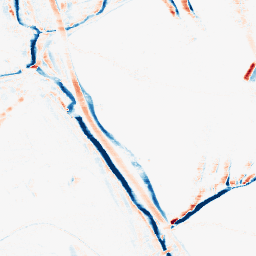
Category: morphological
Decomposition family: morphological_rect
Decomposition parameters: operation: average
width: 10
height: 3
Upsampling method: quintic
Upsampling parameters: scale: 2
Upsampling scale: 2